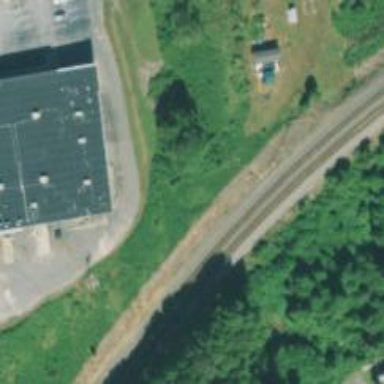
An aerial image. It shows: Railway track.